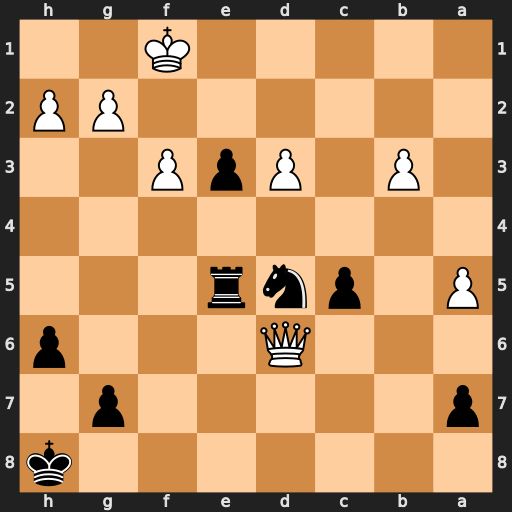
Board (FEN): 7k/p5p1/3Q3p/P1pnr3/8/1P1PpP2/6PP/5K2
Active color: b
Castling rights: -
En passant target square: -
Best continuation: e2+ Ke1 Nb4 Qxe5 Nxd3+ Kxe2 Nxe5